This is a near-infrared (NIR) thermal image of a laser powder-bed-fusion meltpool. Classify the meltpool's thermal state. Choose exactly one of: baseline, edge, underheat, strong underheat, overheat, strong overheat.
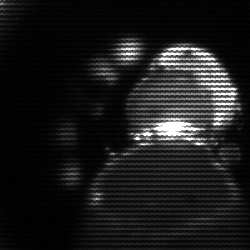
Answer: baseline